Question: I'm going to write a program that does a diamond within a specific image
i wrote this code
'''
Img=zeros(256,256);
for x=1:256
for y=1:256
if(y-x==128)||(y-x==-128)||(y+x==128)
Img(x,y)=1;
end
end
end
imshow(Img);
'''

I could draw three sides diamond.
How do I draw a fourth side?
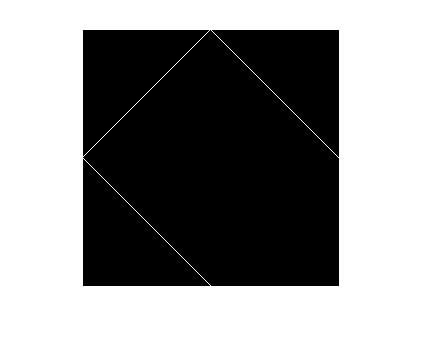
Answer: Luis Mendo nailed the last condition in the 'if' statement of your loop to draw the last line. His solution is what you are looking for should you want a 'for' loop solution.
However, if you want something more vectorized, a more efficient way to do this would be to define a grid of co-ordinates using <URL> then simply apply a chain of 'logical' operations to get your diamond. In other words:
'''
[x,y] = meshgrid(1:256, 1:256);
Img = abs(x-y) == 128 | x+y == 384 | x+y == 128;
imshow(Img);
'''
We thus get:

---
In general, for a given size image that is square, you can adapt this to any size image by:
'''
N = 256; %// Change here - width/height of your image
[x,y] = meshgrid(1:N, 1:N);
Img = abs(x-y) == floor(N/2) | x+y == floor(3*N/2) | x+y == floor(N/2);
imshow(Img);
'''
I've placed a 'floor' operation in case you want to specify an image size that is not evenly divisible by 2. However, the symmetry of the diamond may not look correct, but the code will work regardless.